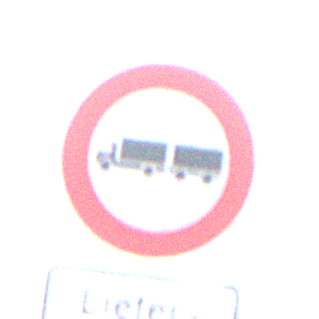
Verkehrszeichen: VerbotLastkraftwagenMitAnhaenger
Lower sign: BesondereFahrzeugeUndTransportgueter5
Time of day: MorningAfternoon
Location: Outdoor (Urban)
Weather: Clear
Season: NotSpecified
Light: Natural